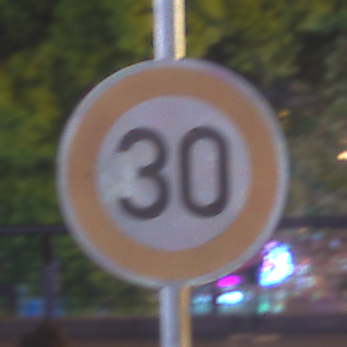
Verkehrszeichen: Geschwindigkeit30
Umgebung: Outdoor, Urban
Tageszeit: Night
Wetter: PartlyCloudy
Licht: Natural
Jahreszeit: NotSpecified
Kontrast: HighContrast